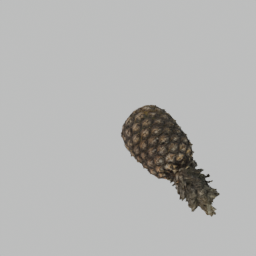
Label: nature